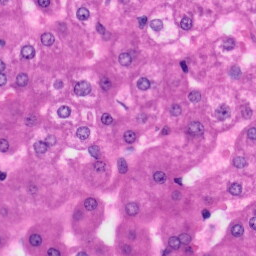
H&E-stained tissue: Liver